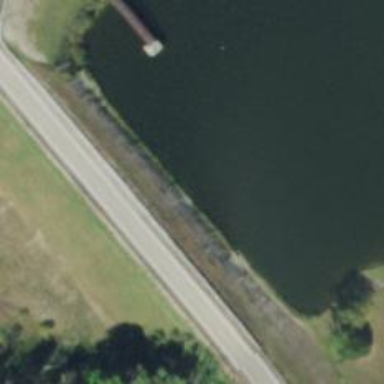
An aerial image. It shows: Dam across waterway.